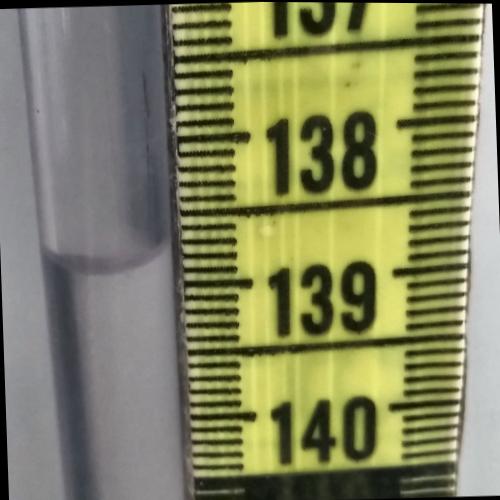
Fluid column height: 138.8 cm